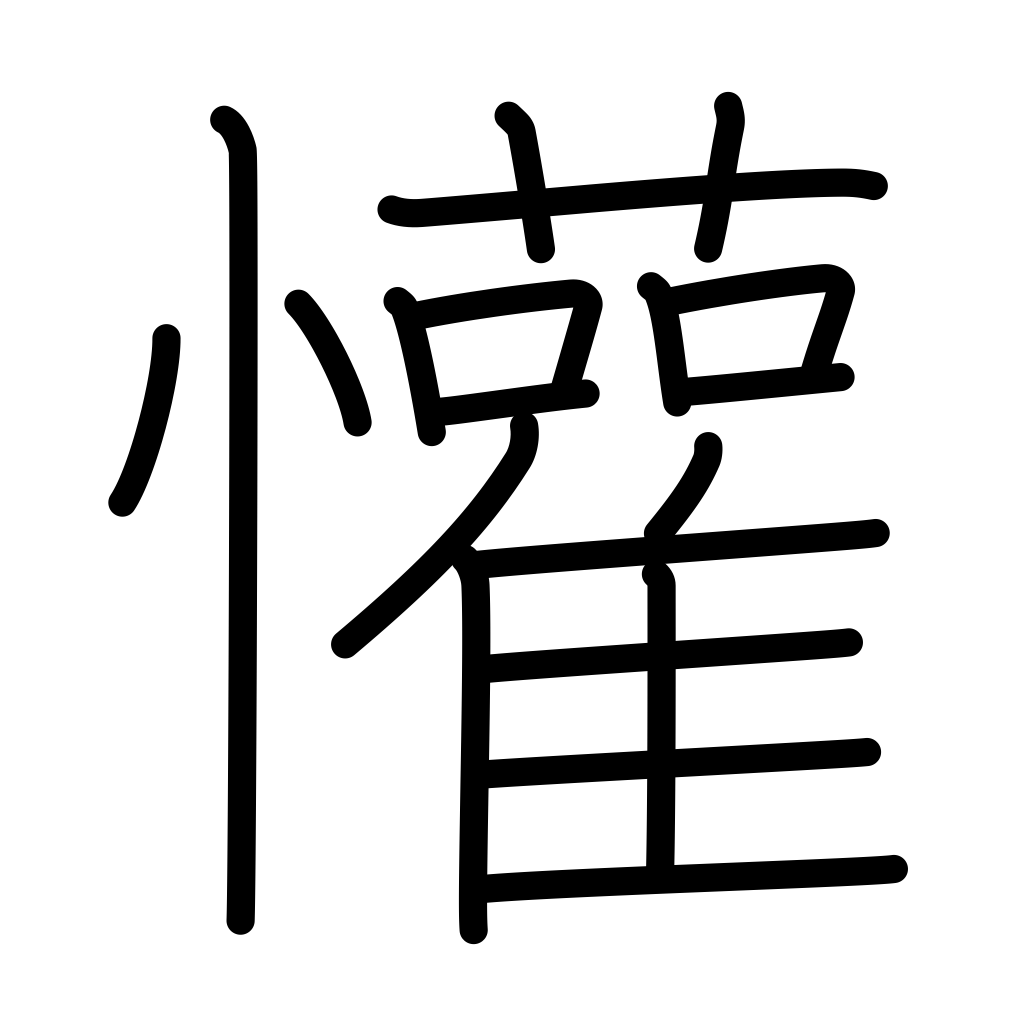
Meaning: rejoice